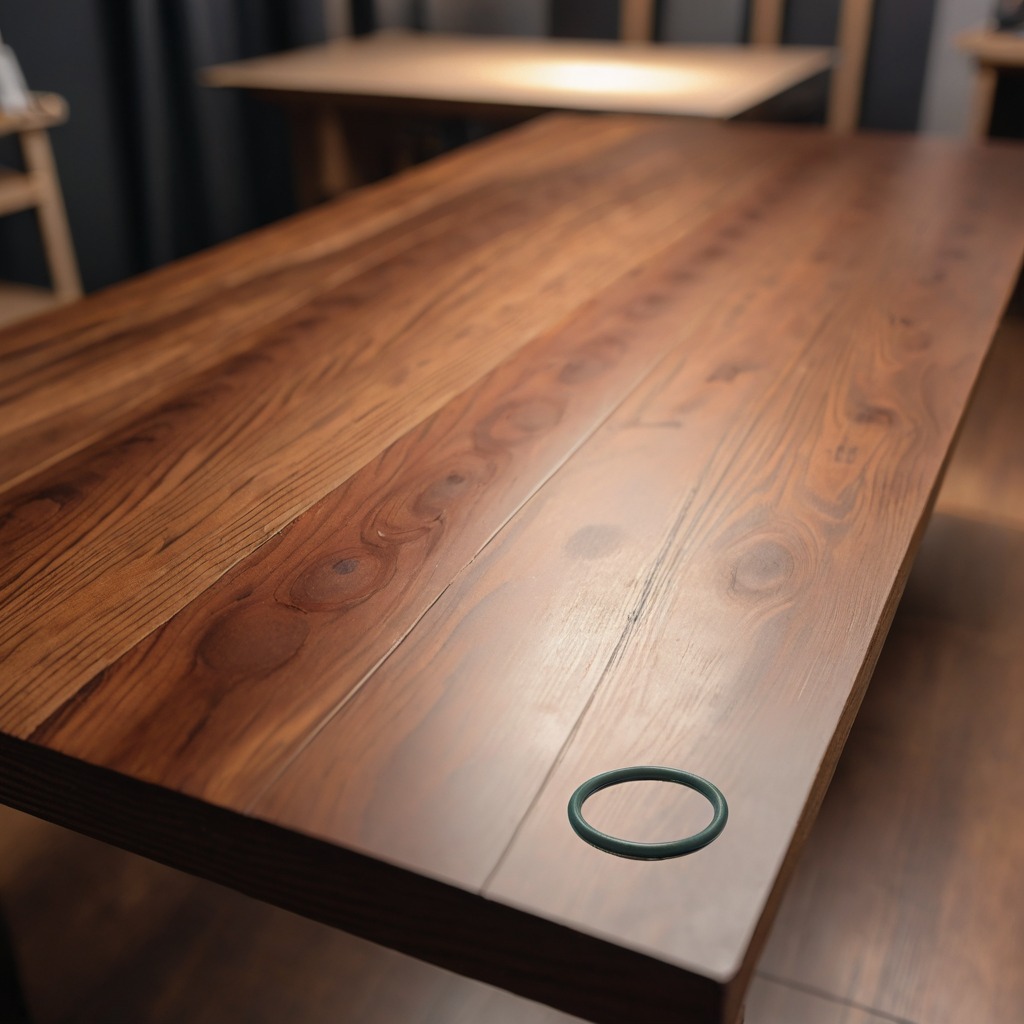
A rubber O-ring is lying on the wooden table.